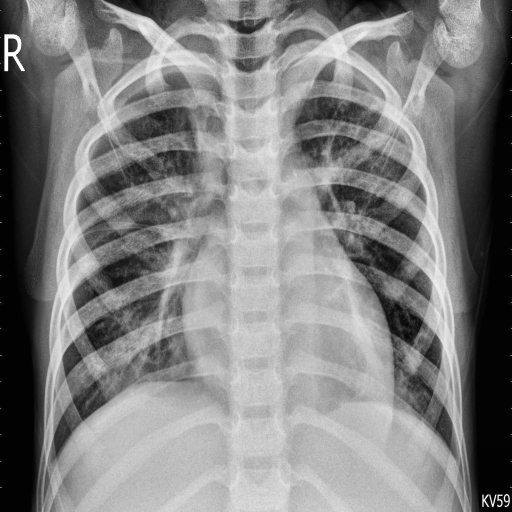
Finding: PNEUMONIA